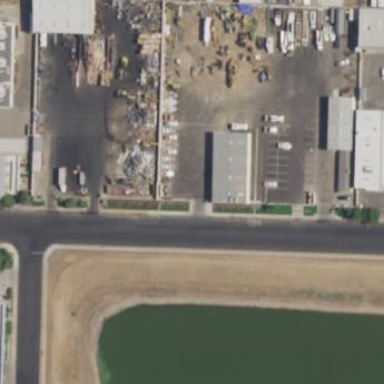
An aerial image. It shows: Industrial area.